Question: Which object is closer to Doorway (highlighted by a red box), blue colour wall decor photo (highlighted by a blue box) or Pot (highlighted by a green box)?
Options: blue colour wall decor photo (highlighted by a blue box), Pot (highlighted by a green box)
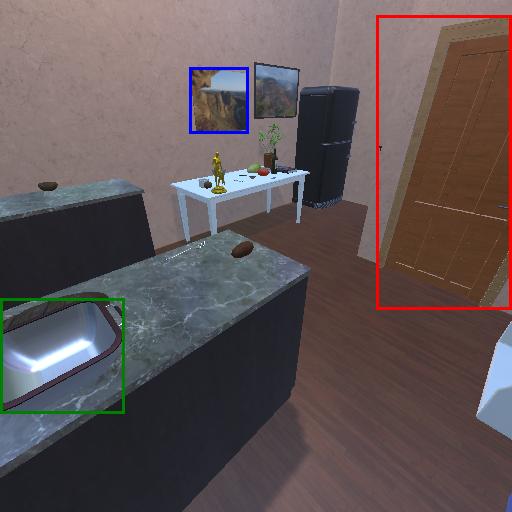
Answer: blue colour wall decor photo (highlighted by a blue box)